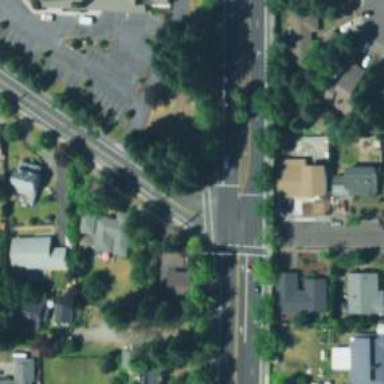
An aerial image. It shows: Primary road with asphalt surface.